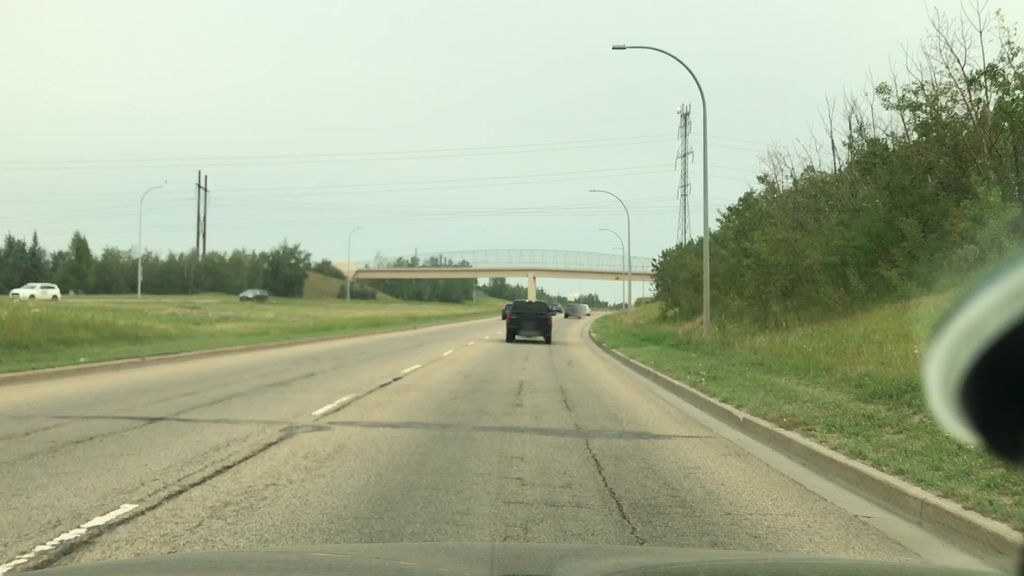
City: edmonton